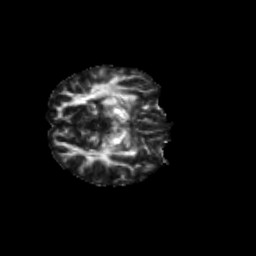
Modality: FA
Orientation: axial
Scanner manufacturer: siemens
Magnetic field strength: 3 T
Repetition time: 9.2 s
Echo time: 0.084 s